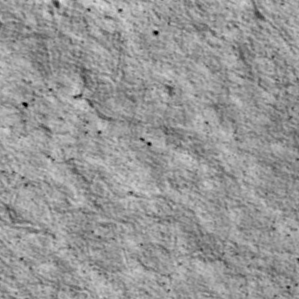
Label: non_frost